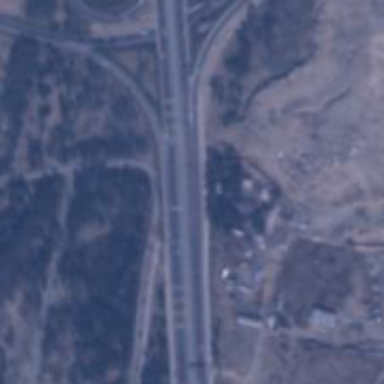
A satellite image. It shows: Motorway junction.